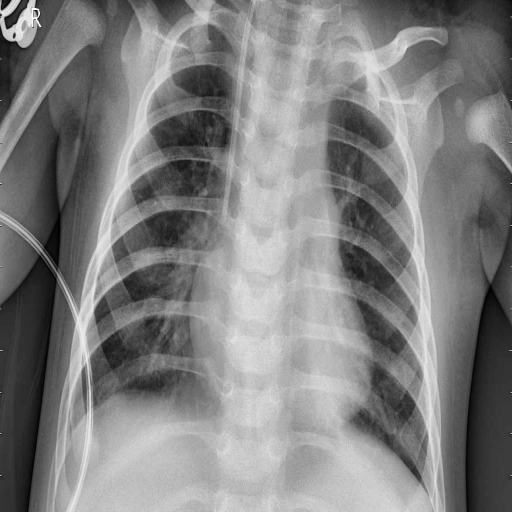
Finding: PNEUMONIA